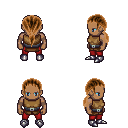
a pixel art fantasy rpg character, male body template, human, dark skin, leather chest armor, red pants, brown ponytail hairstyle, metal boots, four views (front, back, left, right), 2x2 character sprite sheet, small pixel art, hard edges, no anti-aliasing